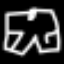
Label: pants